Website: lowes
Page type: cart
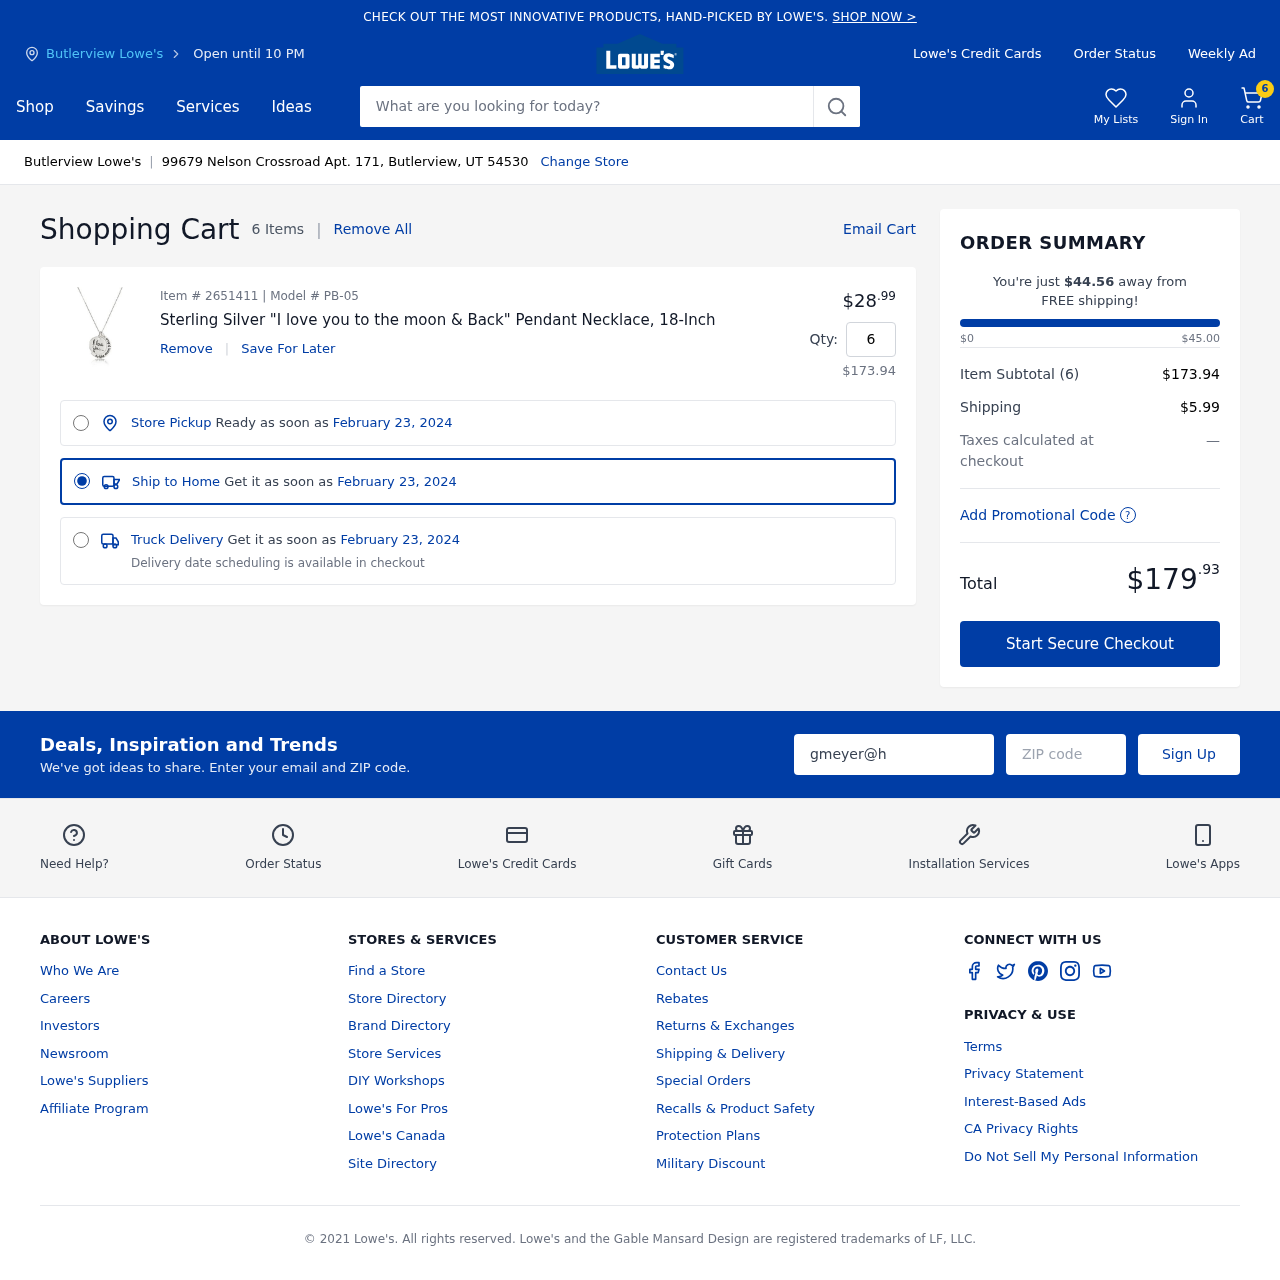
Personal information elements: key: PII_CITY
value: Butlerview Lowe's
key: PII_EMAIL
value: gmeyer@hotmail.com
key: PII_POSTCODE
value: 54530
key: PII_STREET
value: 99679 Nelson Crossroad Apt. 171
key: PII_CITY_STATE_ZIP
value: Butlerview, UT 54530
Product elements: key: PRODUCT1_NAME
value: Sterling Silver "I love you to the moon & Back" Pendant Necklace, 18-Inch
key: PRODUCT1_PRICE
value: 28.99
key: PRODUCT1_QUANTITY
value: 6
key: PRODUCT1_SUBTOTAL
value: $173.94
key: PRODUCT_ITEM_NUMBER
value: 2651411
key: PRODUCT_MODEL_NUMBER
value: PB-05
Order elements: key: ORDER_NUM_ITEMS
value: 6
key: ORDER_NUM_ITEMS
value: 6 Items
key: ORDER_DELIVERY_DATE
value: February 23, 2024
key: ORDER_SUBTOTAL
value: $173.94
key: ORDER_SHIPPING_COST
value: $5.99
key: ORDER_TOTAL
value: $179.93
Search elements: key: HEADER_SEARCH
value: What are you looking for today?